Question: Starting with the markup
'''
#row { }
#label { float: left; width:100px }
#image { float: left }
<div id="row">
<div id="label">Label Here</div>
<div id="image"><img src="http://placekitten.com/100"></div>
<div id="image"><img src="http://placekitten.com/100"></div>
</div>
'''
As shown here: <URL>
I would like to move the label down to the bottom edge of the images. So it looks like this:

I have tried putting "position: relative" in the container and "position absolute" in the label div. But then the images are no longer in the same row: <URL>
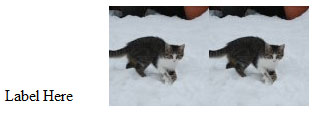
Answer: Try it like this: <URL>
Basically,
'''
<div id="row">
<div id="label">Label Heere</div>
<div id="images">
<div class="image"><img src="http://placekitten.com/100"></div>
<div class="image"><img src="http://placekitten.com/100"></div>
</div>
</div>
'''
with
'''
#row { position:relative; float:left; }
#label { position: absolute; bottom: 0; width:100px }
.image { float: left }
#images { margin-left: 110px }
'''
I made a div#images that encapsulates both other div.image's. Then those div#row was set to float, having the text lying on the bottom. Hence, The div#label would appear above the image. In order to have the div#label on the left of the image, I made the div#images have a margin-left of 110px (as div#label would have 100px).
Also note that your current div#image should be a class and not an id, because you use it more than once.
Hope it helps :)